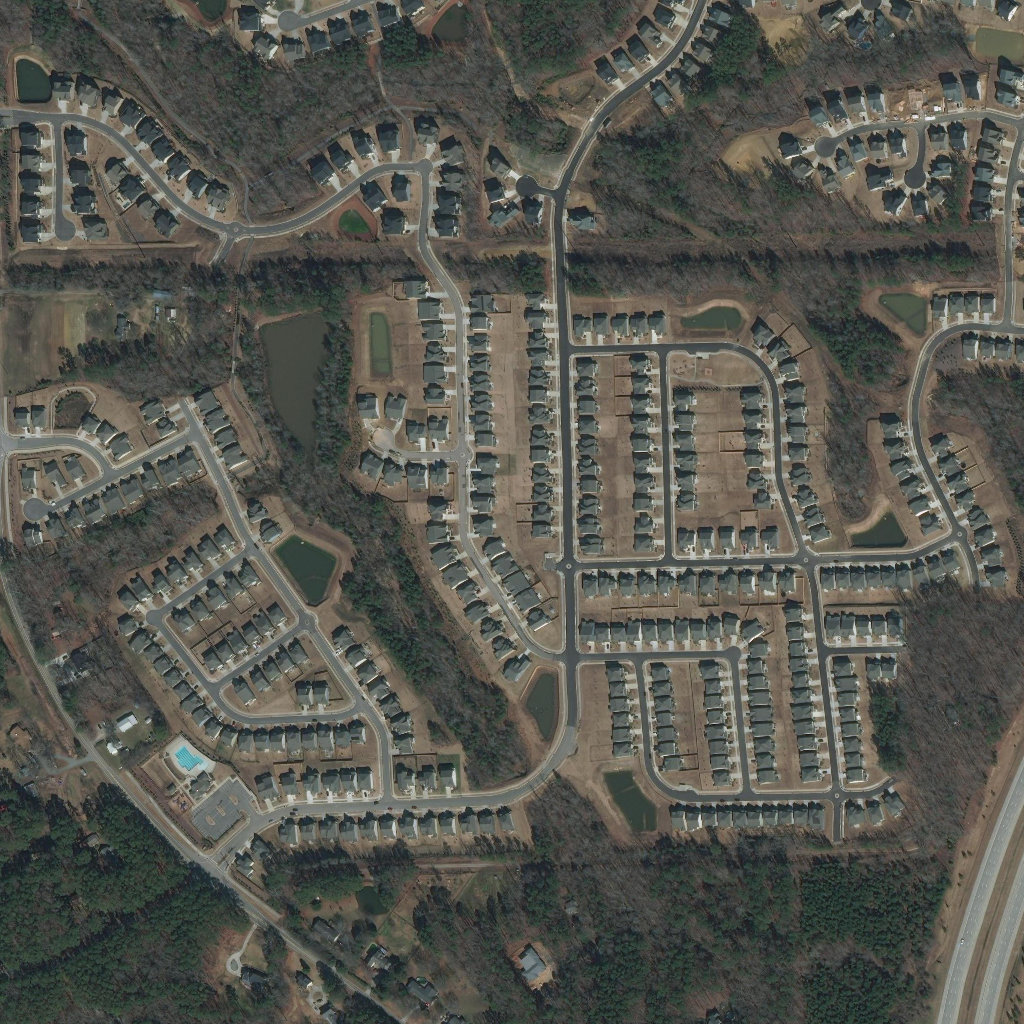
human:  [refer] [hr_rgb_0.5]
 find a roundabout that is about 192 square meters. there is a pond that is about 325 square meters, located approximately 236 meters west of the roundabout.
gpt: <box>[[54, 54, 56, 56, 0]]</box>